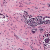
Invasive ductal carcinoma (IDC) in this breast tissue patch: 1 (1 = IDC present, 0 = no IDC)